Interaction volume radius: 10 \u00c5
Interaction volume height: 25 \u00c5
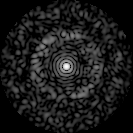
Disorder parameter: 0.8393